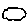
Label: cloud